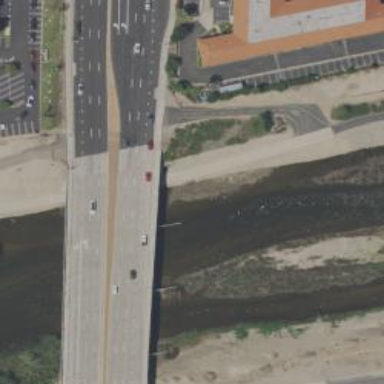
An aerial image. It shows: Bridge for trunk highway with expressway access.